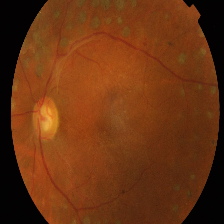
Diabetic retinopathy grade: Proliferative DR